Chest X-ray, AP view. Patient: 60 years old, sex F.
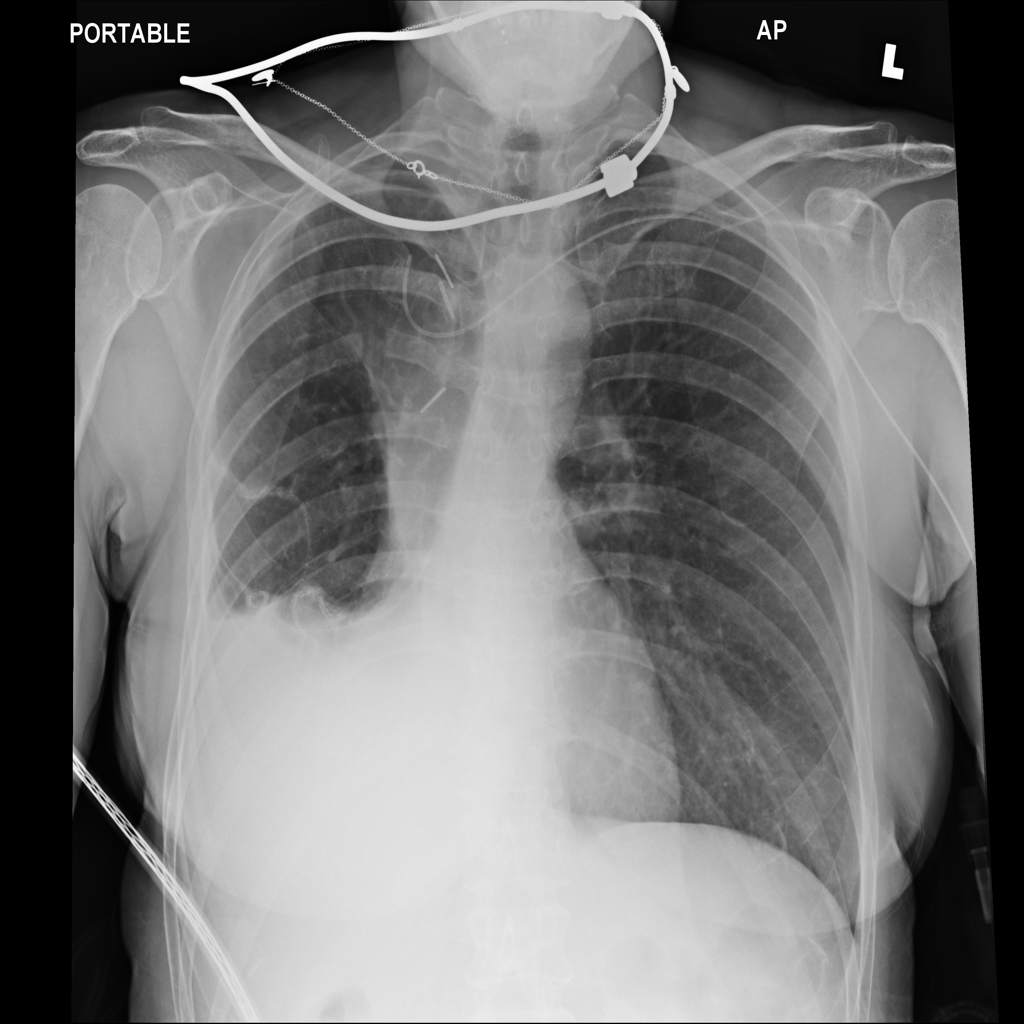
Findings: No Finding